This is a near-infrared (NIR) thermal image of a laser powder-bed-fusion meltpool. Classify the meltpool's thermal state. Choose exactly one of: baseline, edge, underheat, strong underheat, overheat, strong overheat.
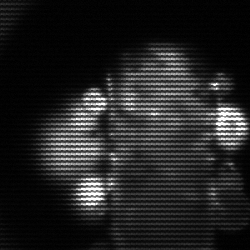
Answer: strong underheat